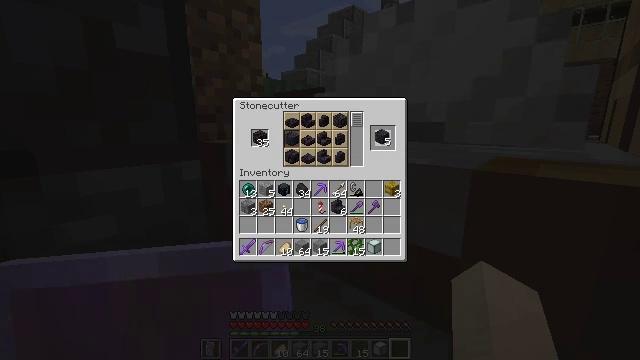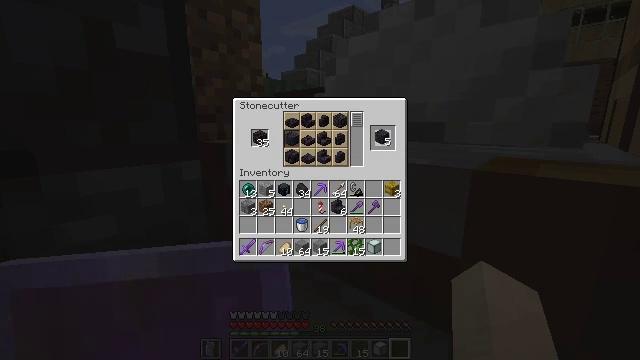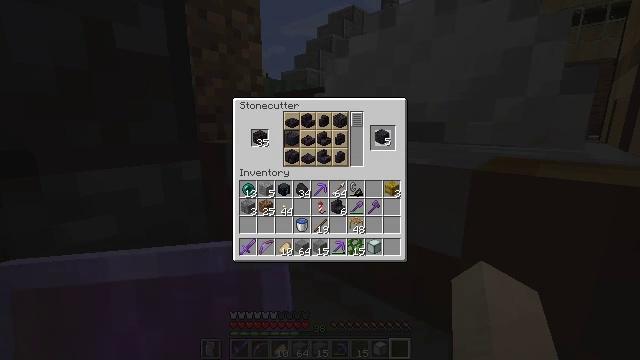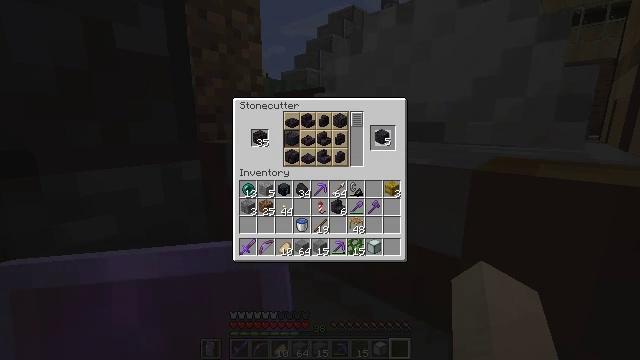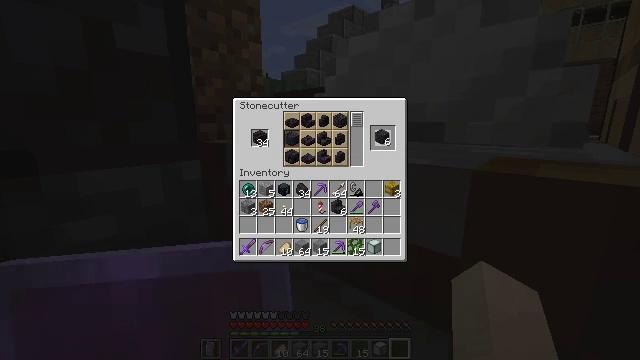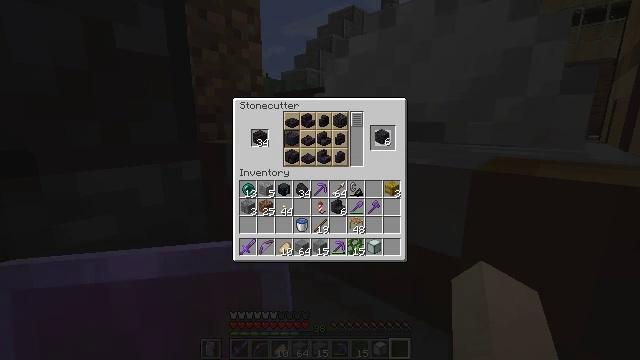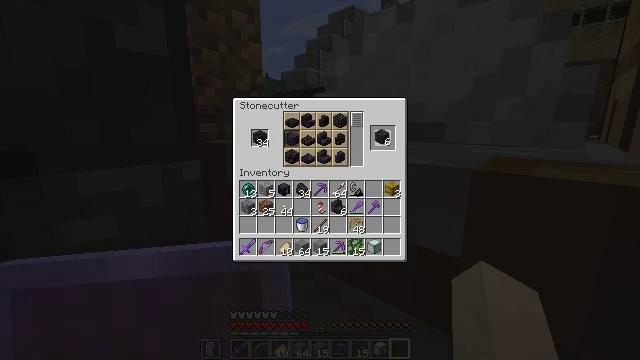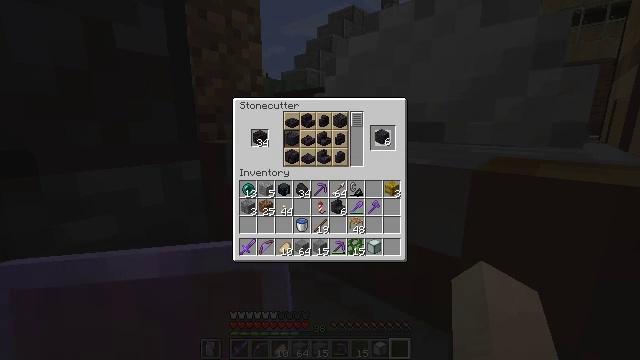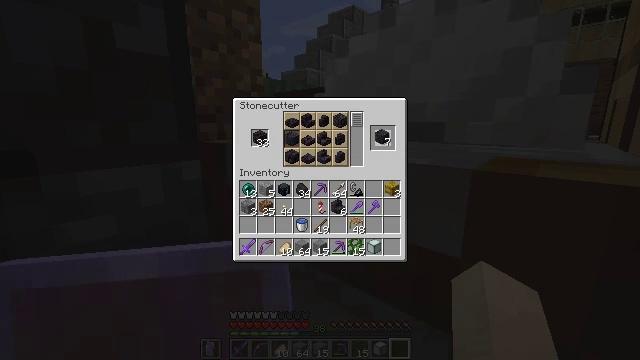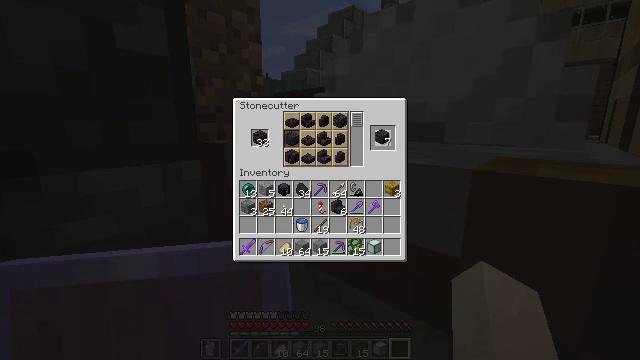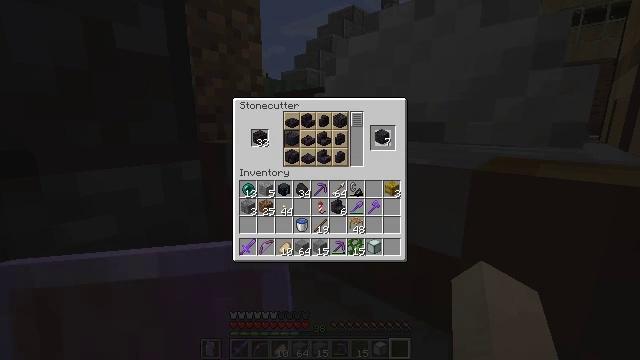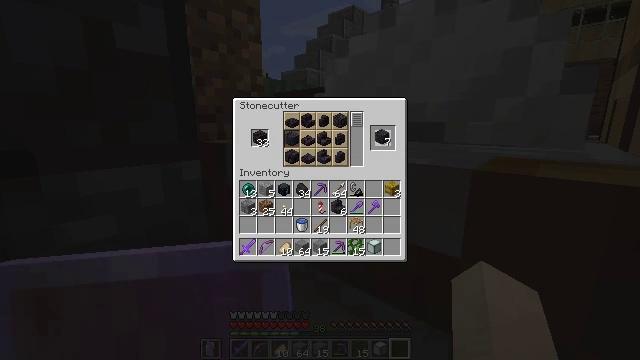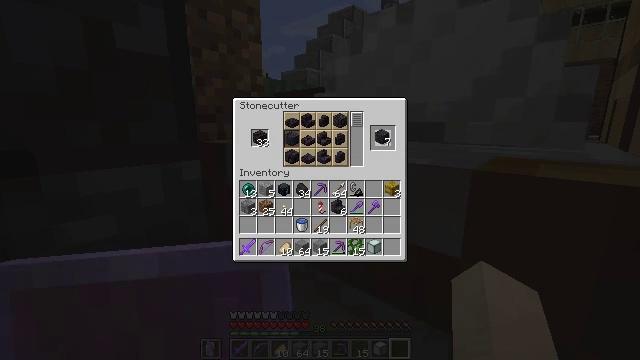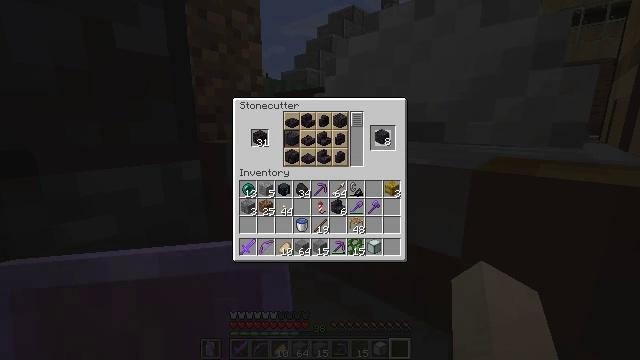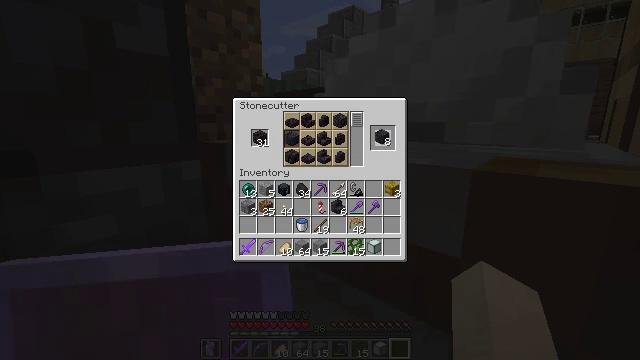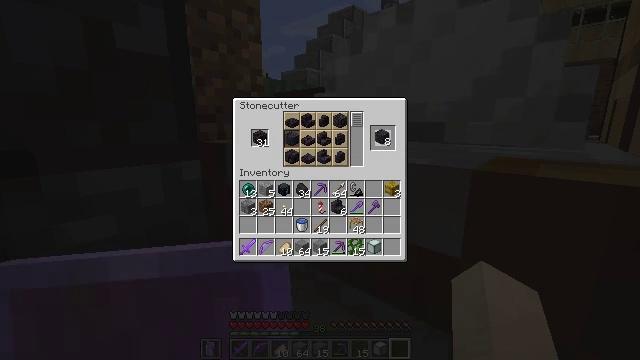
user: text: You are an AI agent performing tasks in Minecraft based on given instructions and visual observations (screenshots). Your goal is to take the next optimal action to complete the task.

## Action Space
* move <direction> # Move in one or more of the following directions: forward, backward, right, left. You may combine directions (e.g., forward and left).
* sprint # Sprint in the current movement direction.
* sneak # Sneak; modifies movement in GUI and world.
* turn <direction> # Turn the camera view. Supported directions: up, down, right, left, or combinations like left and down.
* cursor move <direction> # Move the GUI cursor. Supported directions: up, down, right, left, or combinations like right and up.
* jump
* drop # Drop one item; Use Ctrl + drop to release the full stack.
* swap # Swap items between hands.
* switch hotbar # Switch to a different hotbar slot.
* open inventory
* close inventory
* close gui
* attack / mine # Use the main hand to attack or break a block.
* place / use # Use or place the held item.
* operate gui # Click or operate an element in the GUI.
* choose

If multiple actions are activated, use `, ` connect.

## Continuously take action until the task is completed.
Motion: motion action
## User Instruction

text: Combine blackstone to craft polished blackstone.
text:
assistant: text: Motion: attack / mine
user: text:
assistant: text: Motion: attack / mine
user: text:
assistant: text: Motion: attack / mine
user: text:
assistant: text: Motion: no_op
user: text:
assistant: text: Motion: attack / mine
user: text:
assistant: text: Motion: attack / mine
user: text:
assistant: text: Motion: attack / mine
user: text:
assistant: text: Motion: no_op
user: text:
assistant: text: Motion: attack / mine
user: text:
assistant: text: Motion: attack / mine
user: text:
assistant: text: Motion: attack / mine
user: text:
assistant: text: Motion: attack / mine
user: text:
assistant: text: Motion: no_op
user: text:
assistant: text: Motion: no_op
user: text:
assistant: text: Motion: no_op
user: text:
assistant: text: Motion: no_op
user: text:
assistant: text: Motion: no_op
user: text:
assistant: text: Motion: attack / mine
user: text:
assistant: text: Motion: attack / mine
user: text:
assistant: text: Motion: attack / mine
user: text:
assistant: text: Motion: no_op
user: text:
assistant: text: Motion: attack / mine
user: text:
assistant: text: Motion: attack / mine
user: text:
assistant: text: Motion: attack / mine
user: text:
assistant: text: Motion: no_op
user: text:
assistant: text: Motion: attack / mine
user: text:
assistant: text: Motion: attack / mine
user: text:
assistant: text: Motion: attack / mine
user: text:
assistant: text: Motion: no_op
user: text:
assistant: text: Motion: no_op